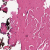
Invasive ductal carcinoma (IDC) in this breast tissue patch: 0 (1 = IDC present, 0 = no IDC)